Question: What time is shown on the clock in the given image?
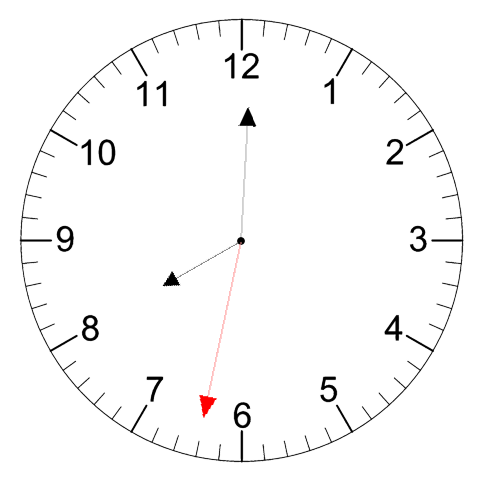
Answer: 08:00:32